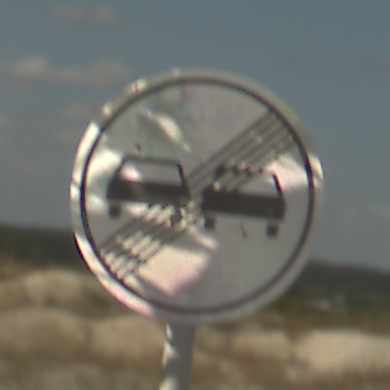
Verkehrszeichen: EndeUeberholverbot
Umgebung: Outdoor, Beach
Tageszeit: Midday
Wetter: PartlyCloudy
Licht: Natural
Jahreszeit: NotSpecified
Kontrast: HighContrast